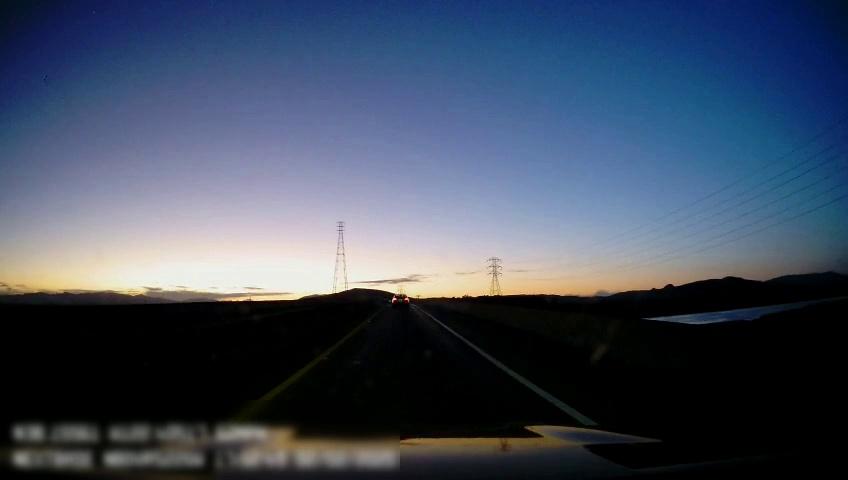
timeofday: Dusk/Dawn/Twilight
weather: Sunny
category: Drivable Space
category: Vehicles | Car
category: Lanes | Current Lane
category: Lanes | Current Lane